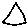
Label: triangle